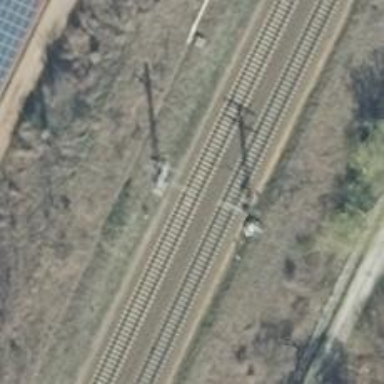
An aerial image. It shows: Milestone along the railway track with catenary mast.